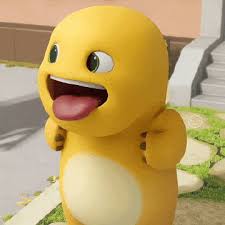
Label: nailong